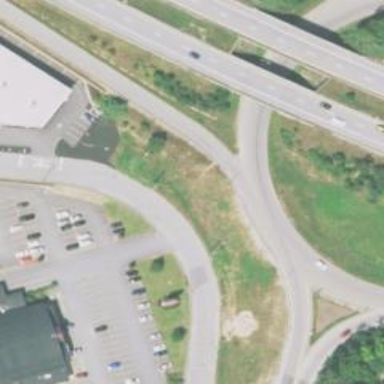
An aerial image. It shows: Secondary road leading to roundabout.